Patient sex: M
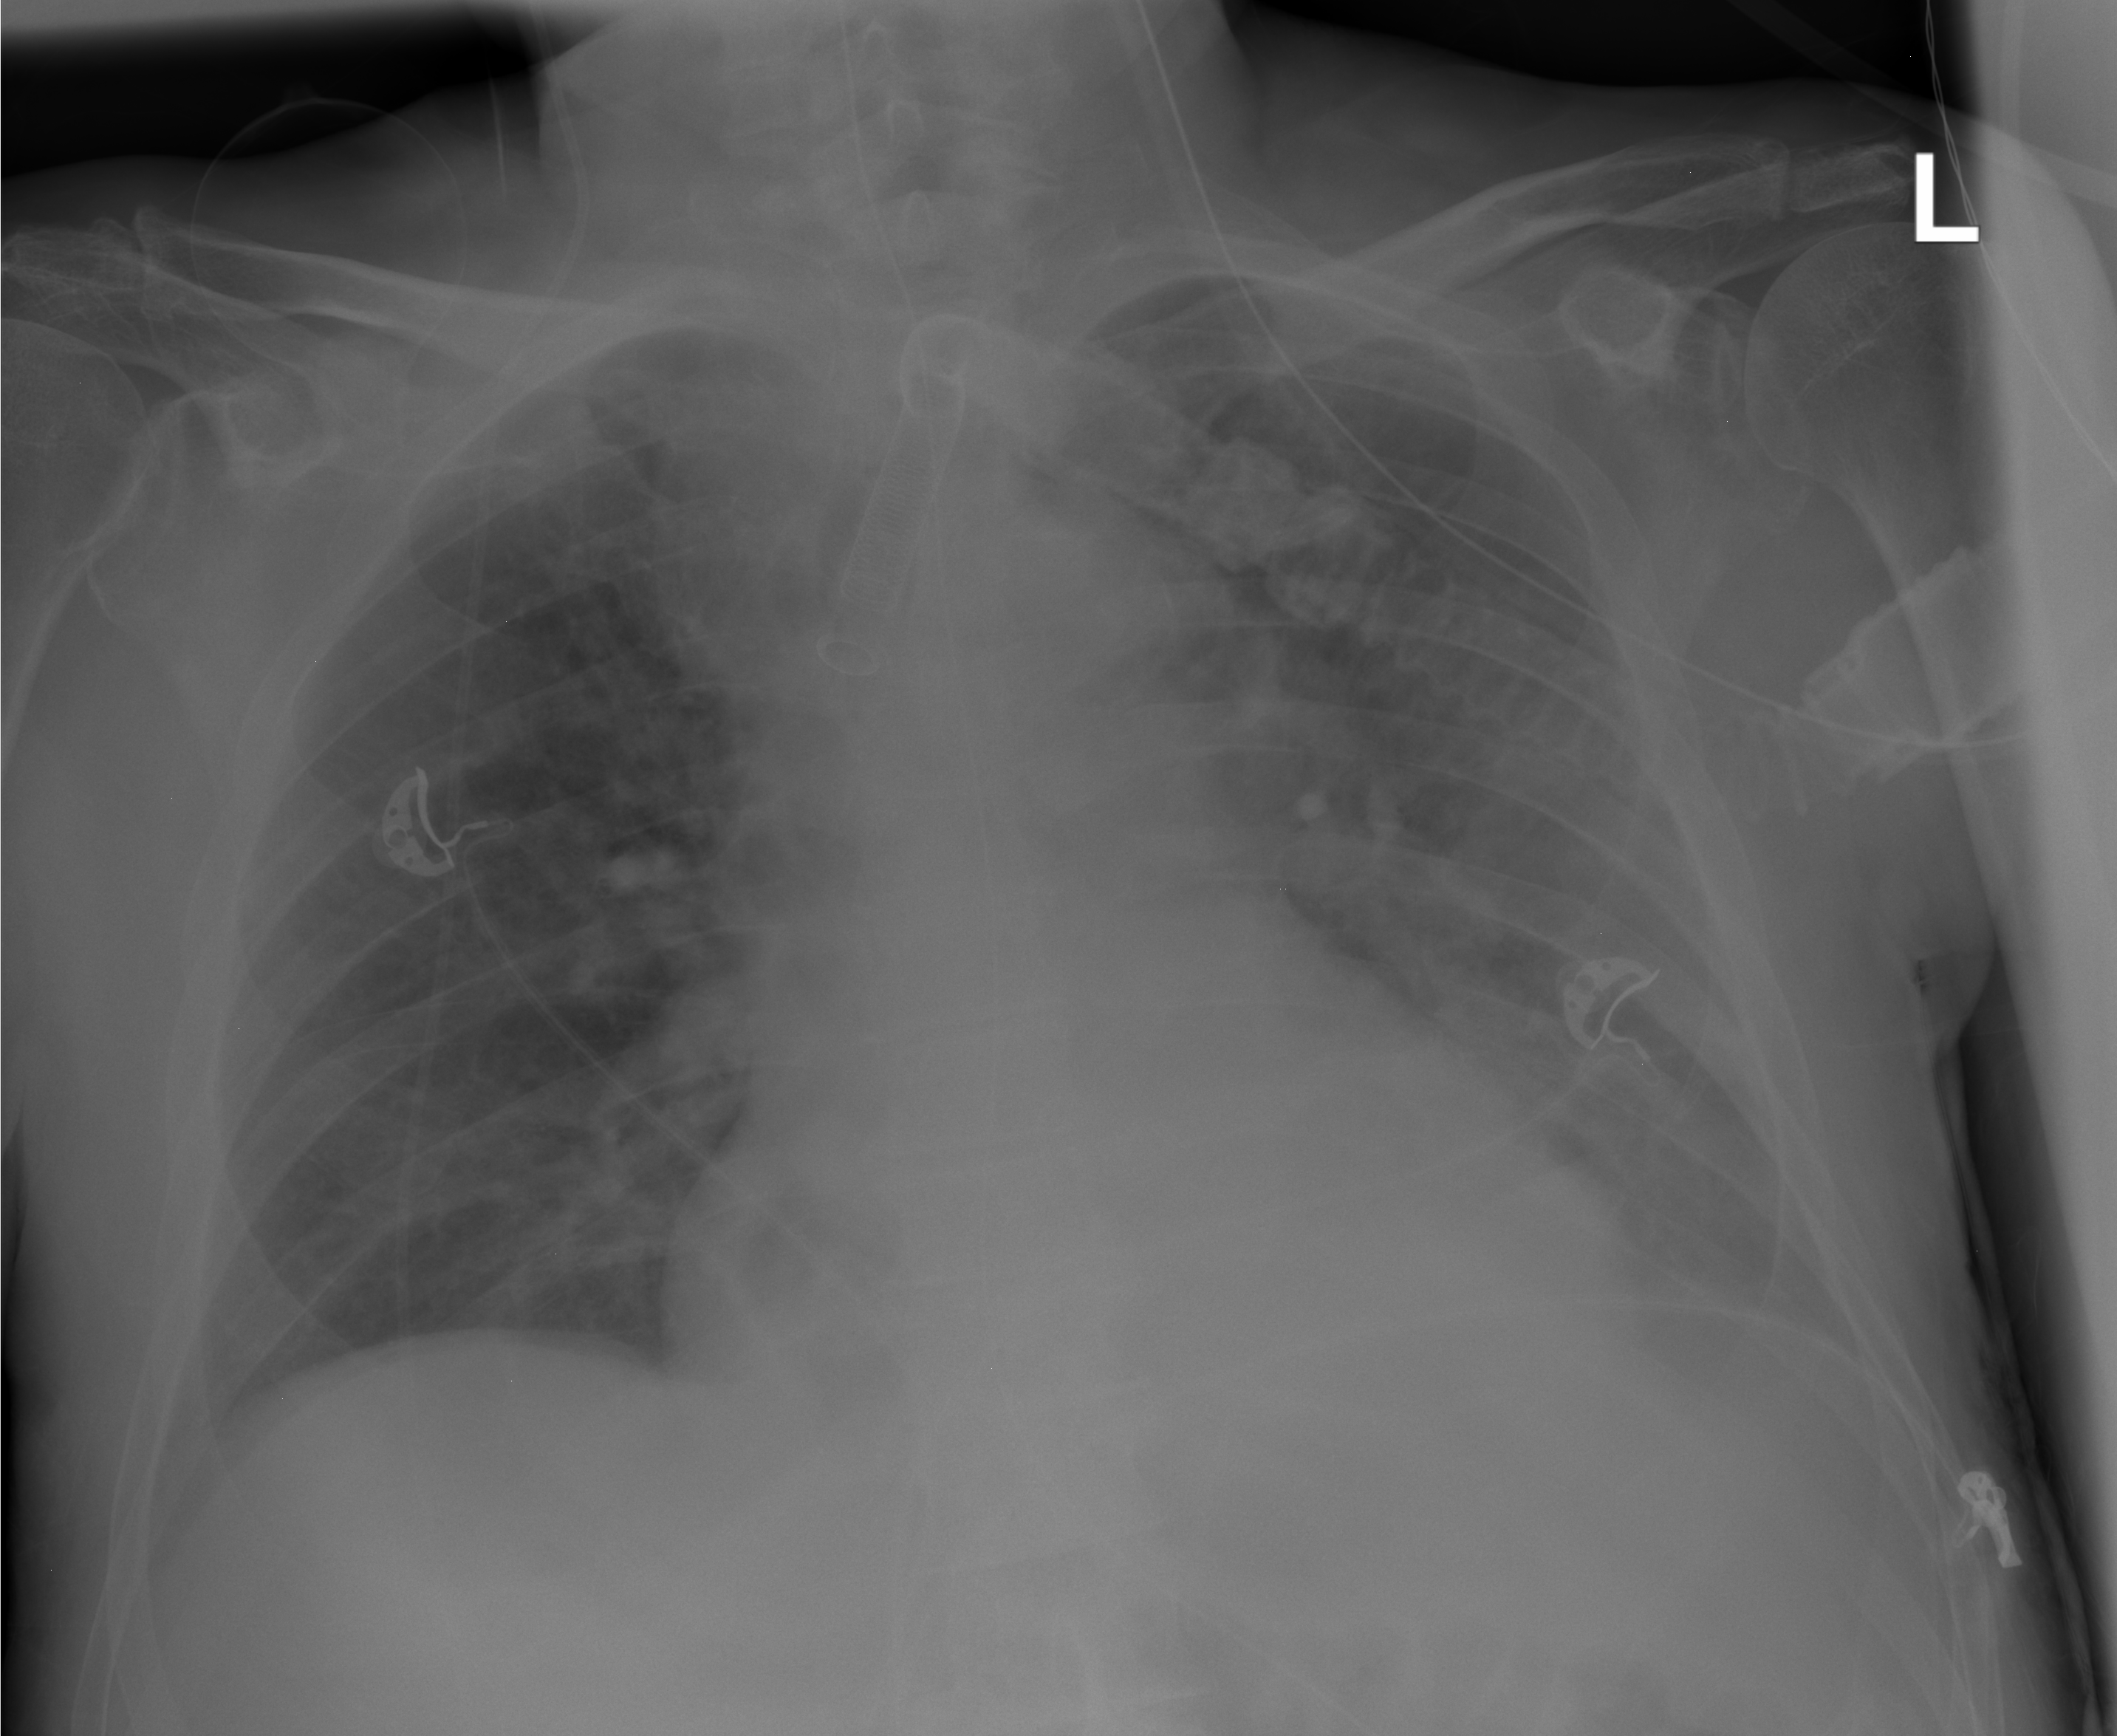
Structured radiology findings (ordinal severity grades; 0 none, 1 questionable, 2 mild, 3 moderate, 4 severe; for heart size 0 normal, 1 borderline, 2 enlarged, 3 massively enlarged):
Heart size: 2
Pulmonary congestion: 0
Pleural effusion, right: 0
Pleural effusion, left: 3
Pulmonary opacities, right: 0
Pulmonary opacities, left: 2
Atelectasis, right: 0
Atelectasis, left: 2